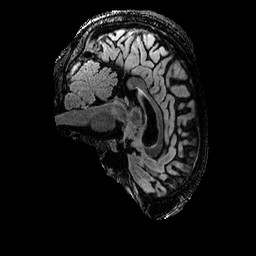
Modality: FLAIR
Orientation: sagittal
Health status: ill
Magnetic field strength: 3 T